Chest X-ray. View position: AP
Patient age: 58
Patient sex: F
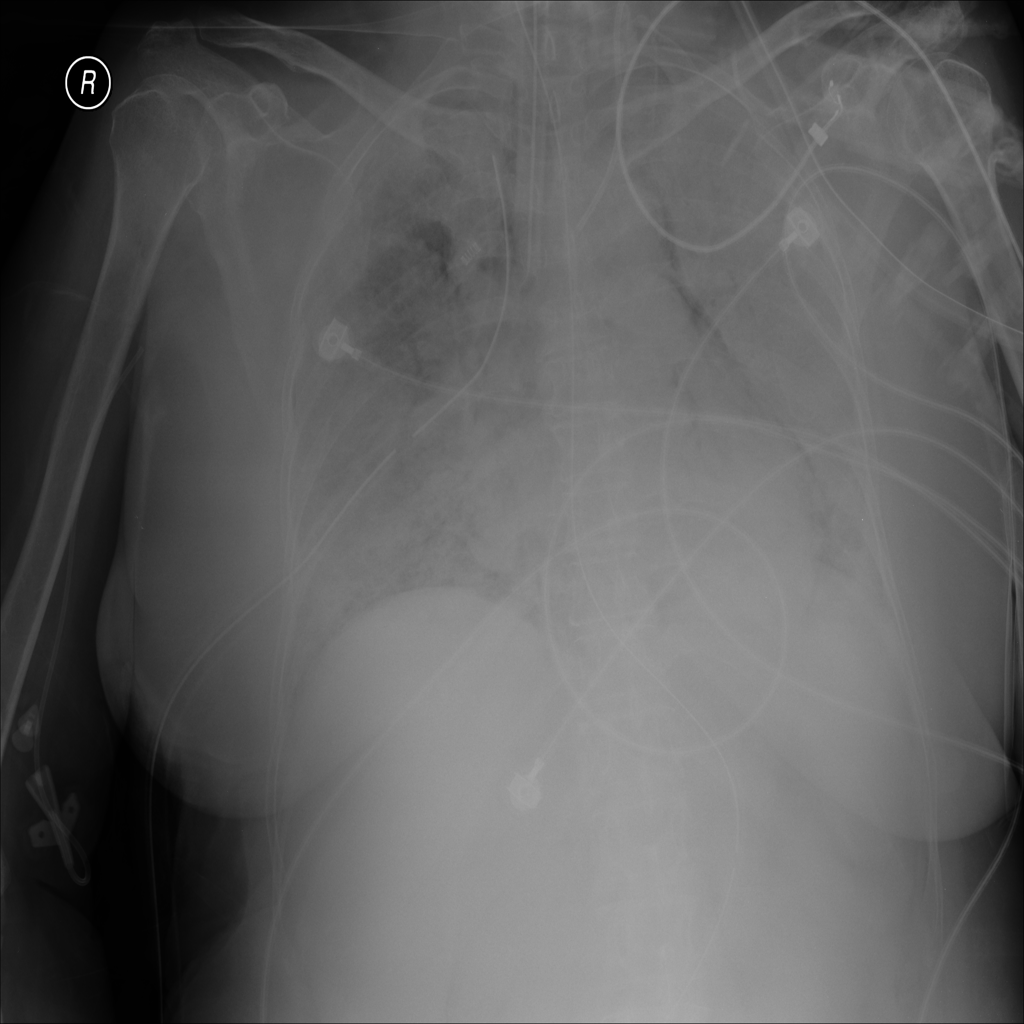
Finding: Pneumothorax